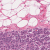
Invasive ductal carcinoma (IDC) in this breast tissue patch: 0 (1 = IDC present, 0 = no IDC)